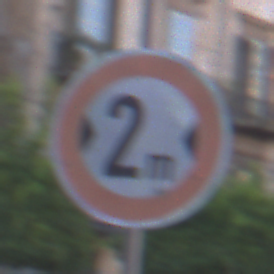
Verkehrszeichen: TatsaechlicheBreite2
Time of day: SunriseSunset
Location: Outdoor (Urban)
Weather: PartlyCloudy
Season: NotSpecified
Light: Natural